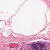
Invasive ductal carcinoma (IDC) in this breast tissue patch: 0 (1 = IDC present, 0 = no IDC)